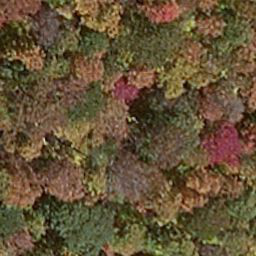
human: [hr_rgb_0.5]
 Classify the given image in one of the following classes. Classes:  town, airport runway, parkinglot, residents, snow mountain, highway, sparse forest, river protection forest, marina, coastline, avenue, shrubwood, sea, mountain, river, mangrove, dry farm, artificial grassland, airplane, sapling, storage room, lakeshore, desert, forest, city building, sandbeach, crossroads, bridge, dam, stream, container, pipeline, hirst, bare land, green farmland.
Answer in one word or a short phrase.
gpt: mangrove